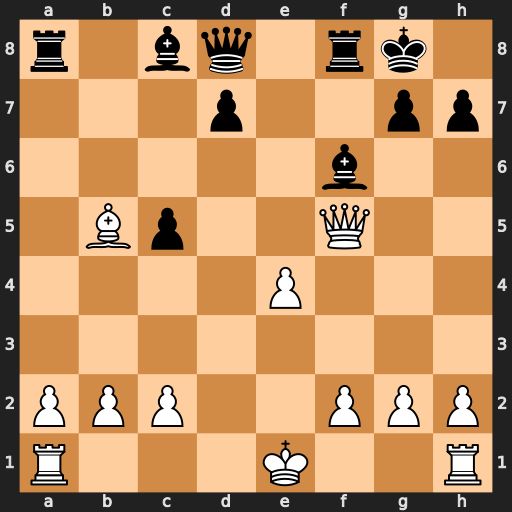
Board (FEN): r1bq1rk1/3p2pp/5b2/1Bp2Q2/4P3/8/PPP2PPP/R3K2R
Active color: w
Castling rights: KQ
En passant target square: -
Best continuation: Qd5+ Kh8 Qxa8